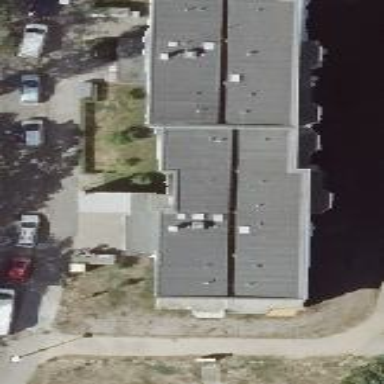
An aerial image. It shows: Building with apartments and flat roof.